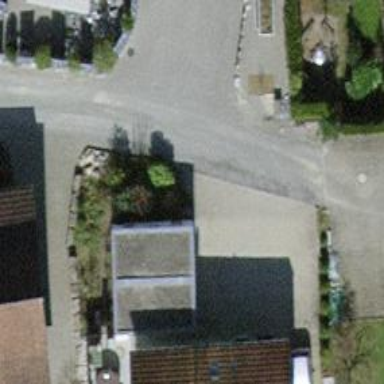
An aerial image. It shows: Pebblestone driveway.